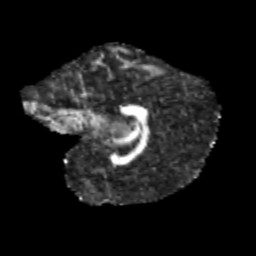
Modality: FA
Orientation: sagittal
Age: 12
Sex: male
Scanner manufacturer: siemens
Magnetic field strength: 3 T
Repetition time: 3.8 s
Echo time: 0.07 s